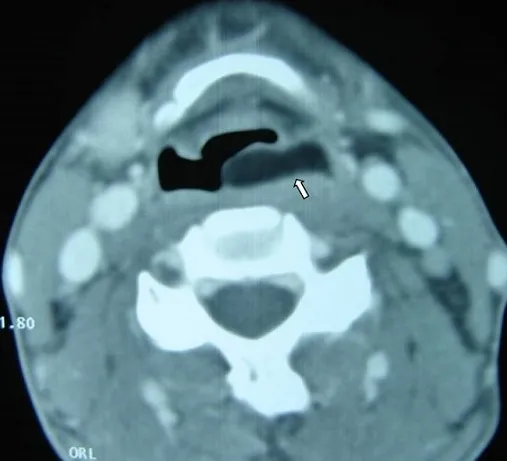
Axial CT scan of the neck revealed a well-defined mass of a very low-density without enhancement, highly suggestive of lipoma. This lesion, which was encapsulated, arose from the left para-laryngeal space (arrow).
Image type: radiology (ct)